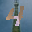
Label: 4